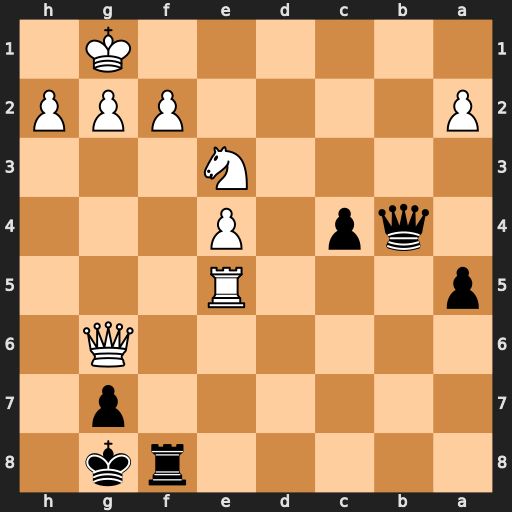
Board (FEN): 5rk1/6p1/6Q1/p3R3/1qp1P3/4N3/P4PPP/6K1
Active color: b
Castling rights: -
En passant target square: -
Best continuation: Qe1+ Nf1 Qxf2+ Kh1 Qxf1#